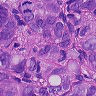
Metastatic tissue present: yes